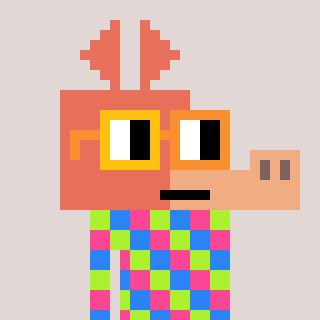
a pixel art character with square yellow and orange glasses, a aardvark-shaped head and a rust-colored body on a warm background